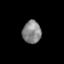
Tissue: skin
Cell type: Epithelial cells
Senescence score: 0.2392
Nuclear area (px): 410
Mean DAPI intensity: 134.727